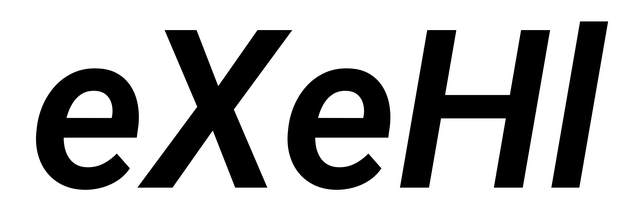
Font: Roboto-Italic_SemiBold_Italic